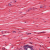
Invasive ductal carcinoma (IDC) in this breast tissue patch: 0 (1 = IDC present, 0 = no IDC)